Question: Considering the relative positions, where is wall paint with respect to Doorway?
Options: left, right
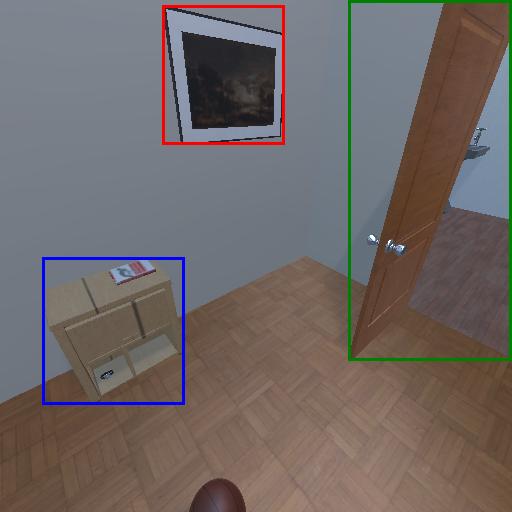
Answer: left